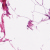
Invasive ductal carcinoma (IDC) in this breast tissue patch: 0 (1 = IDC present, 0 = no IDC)